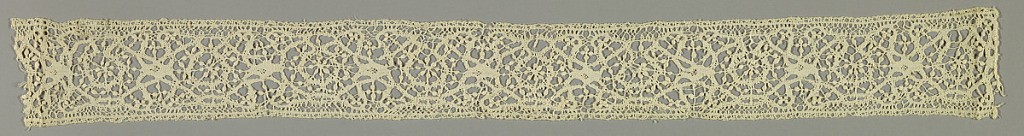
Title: Band
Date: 17th century
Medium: linen Technique: bobbin lace, discontinuous tape like
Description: Openwork pattern, lozenge fields with details in oat seed stitch. 17th century type possibly later work.